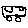
Label: car